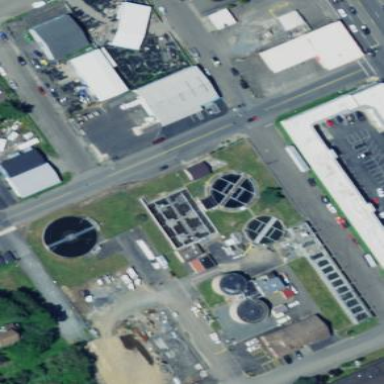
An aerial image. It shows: Wastewater plant.